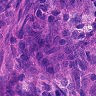
Metastatic tissue present: yes